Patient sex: M
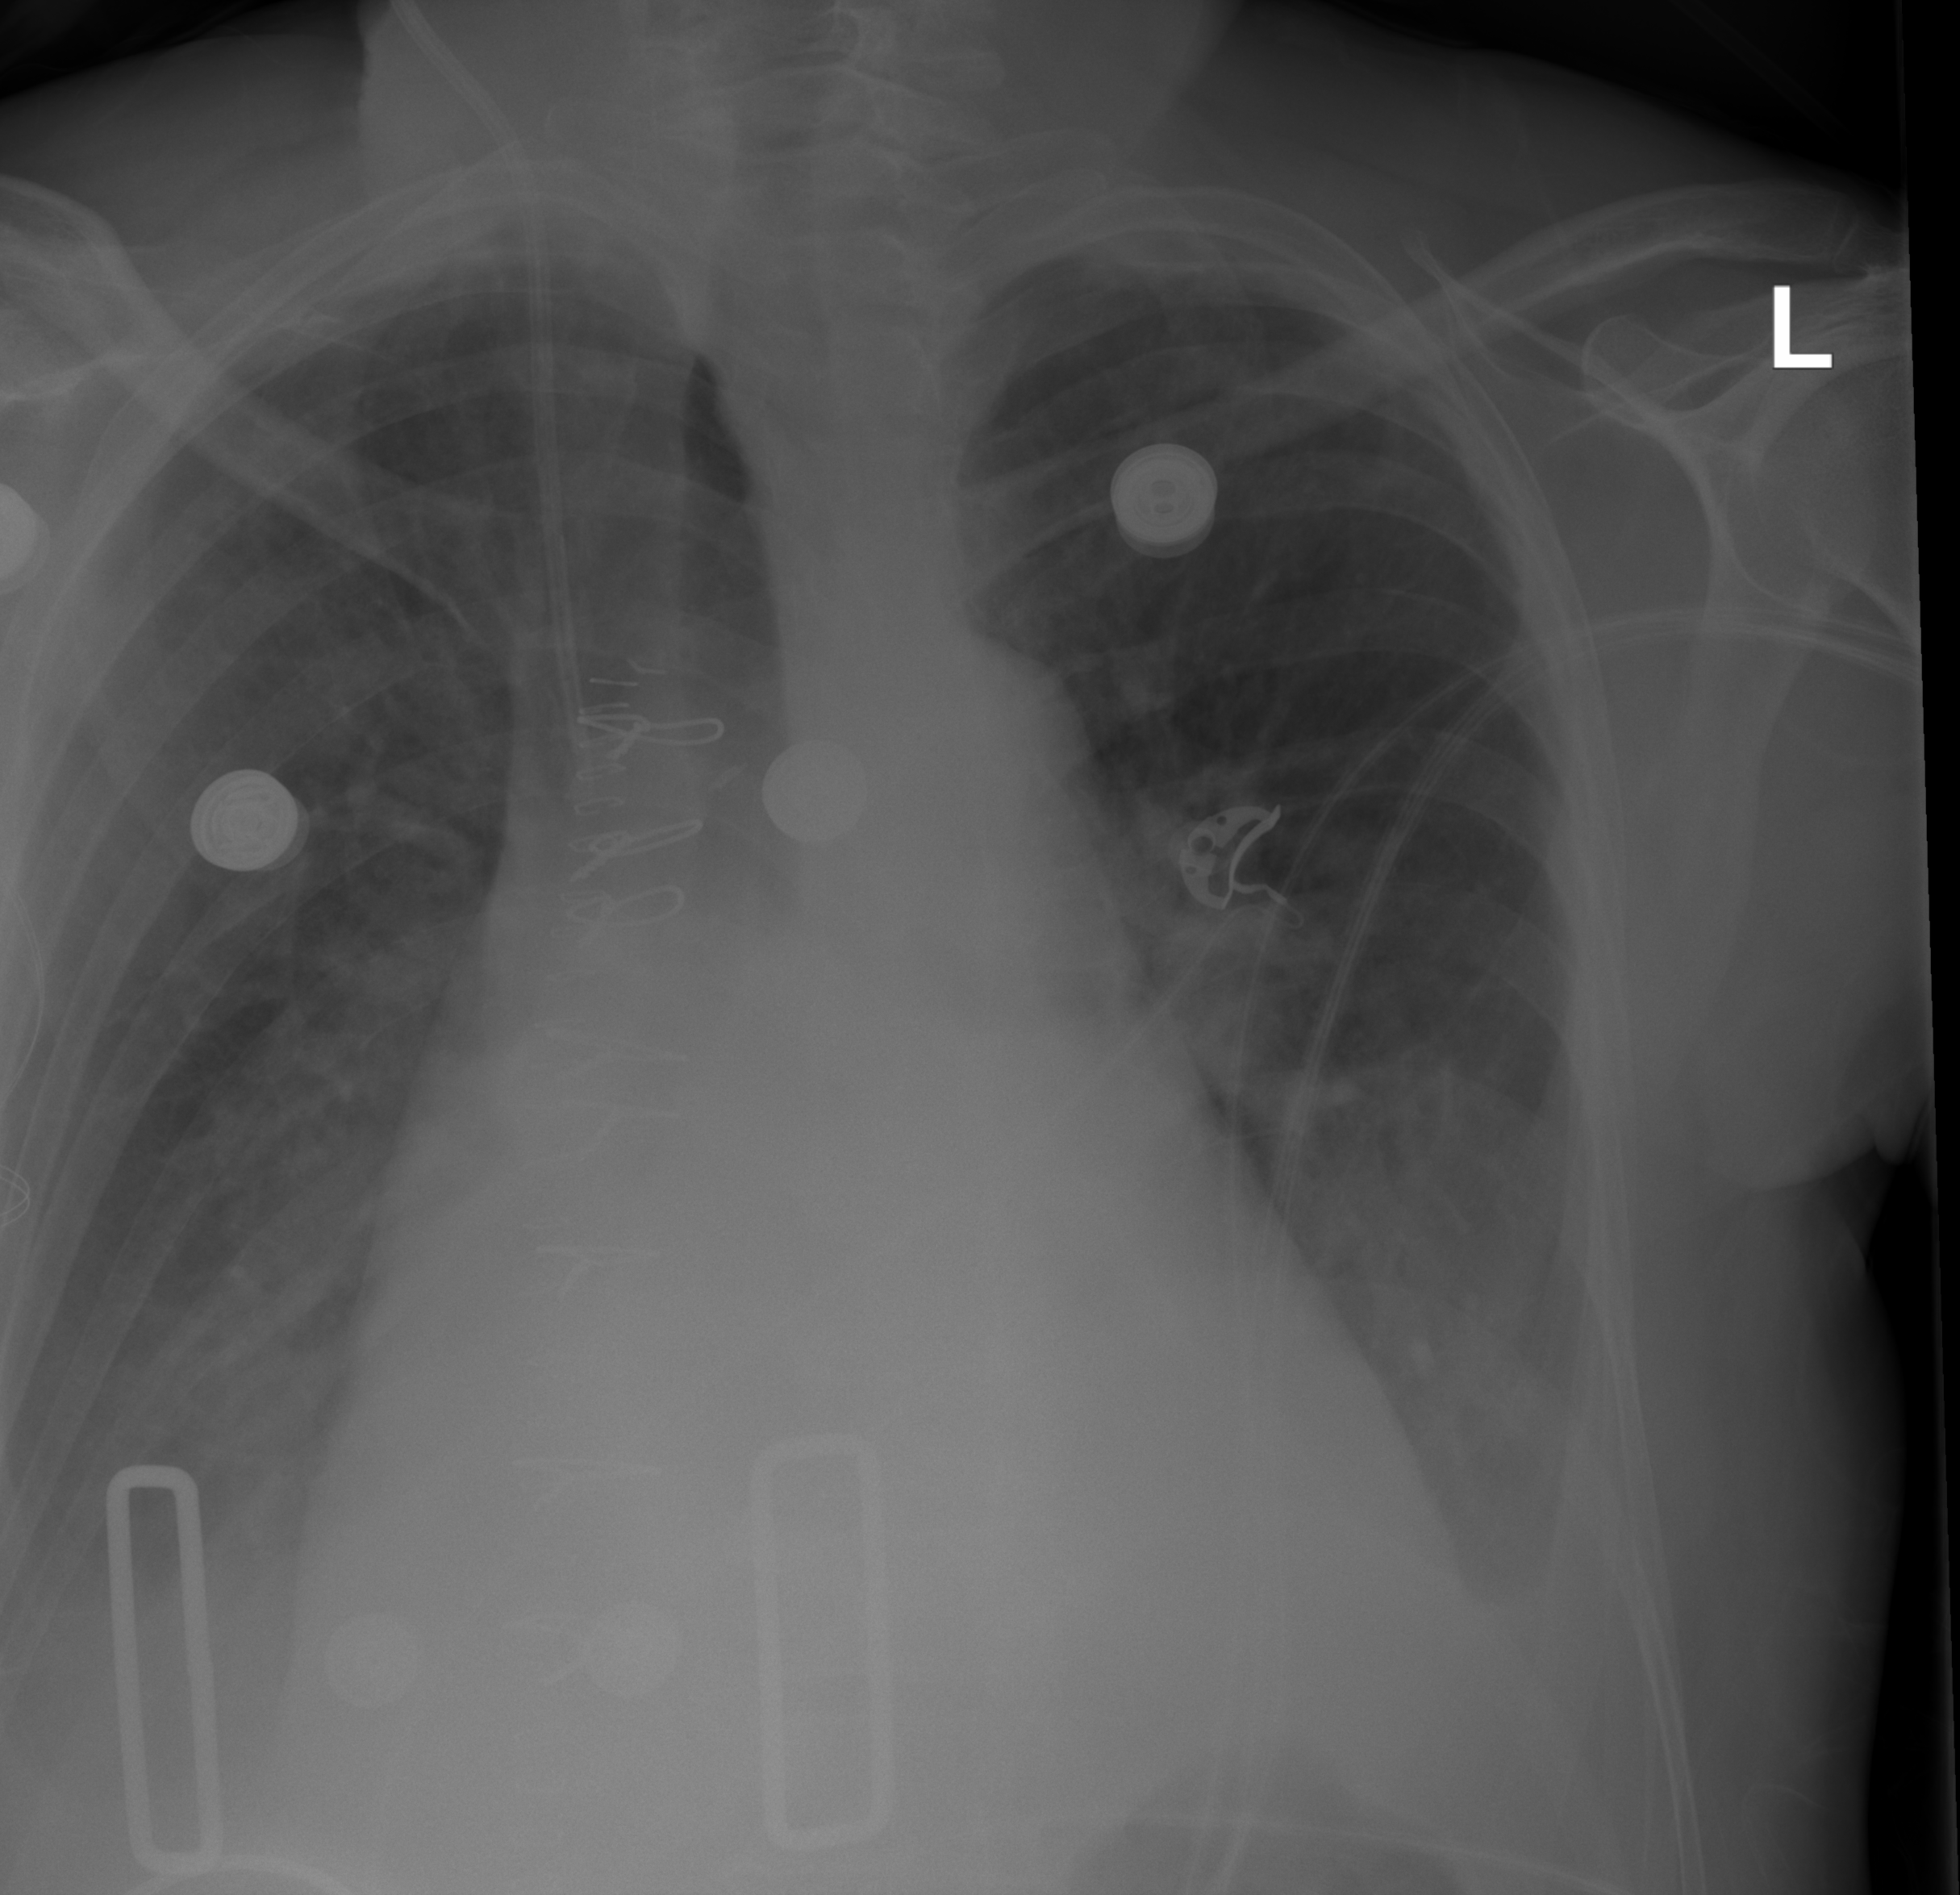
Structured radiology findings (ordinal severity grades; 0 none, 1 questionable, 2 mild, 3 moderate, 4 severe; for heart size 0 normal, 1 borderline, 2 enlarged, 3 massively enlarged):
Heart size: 2
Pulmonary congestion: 2
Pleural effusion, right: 1
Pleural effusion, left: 1
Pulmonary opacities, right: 2
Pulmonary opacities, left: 2
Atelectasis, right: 2
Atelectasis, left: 2